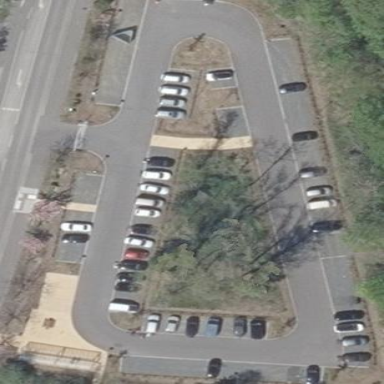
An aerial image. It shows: Parking area with surface dedicated for park and ride.